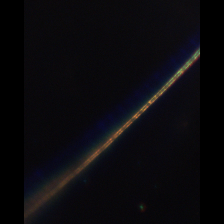
Taxon: Guinardia
Group: Diatoms